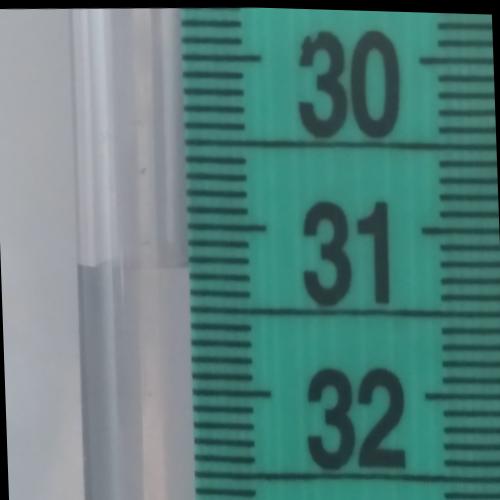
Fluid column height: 31.2 cm